Aerial crown-view tile of a tropical tree (Barro Colorado Island, Panama), acquired 20241216:
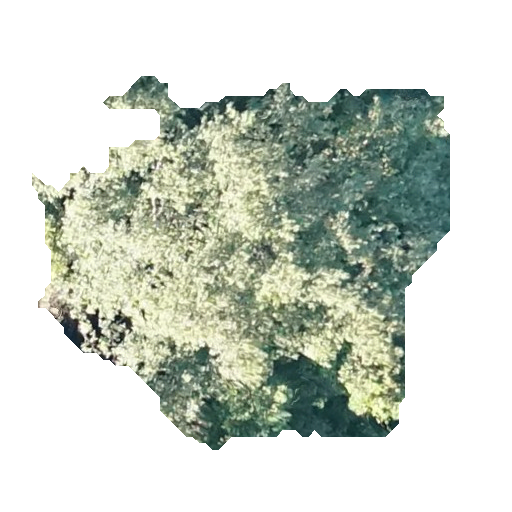
Species: Hieronyma alchorneoides
GBIF accepted scientific name: Hieronyma alchorneoides
Crown area: 162.287 m²